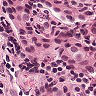
Metastatic tissue present: yes